The plot is a signal-to-image rendering of a rotating shaft's vibration measurement. Diagnose the rotating machine from this image, choosing from: normal, misalignment, unbalance, looseness.
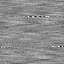
Answer: unbalance